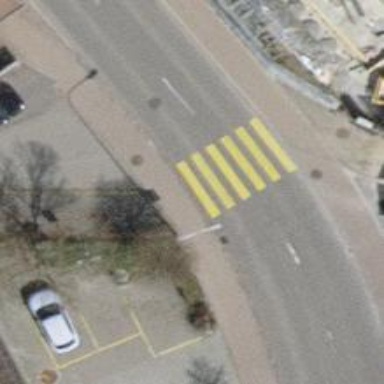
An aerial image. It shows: Kerb barrier.